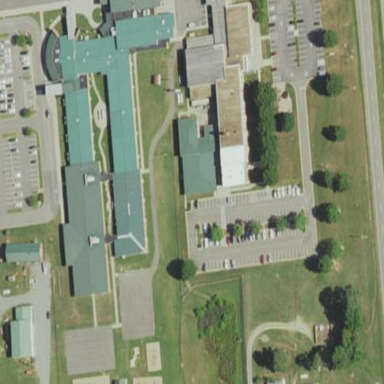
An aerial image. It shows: Commercial area that used to be school.